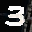
Label: 3